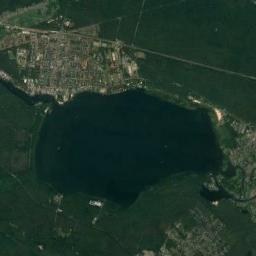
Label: lake